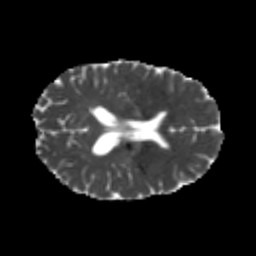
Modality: MD
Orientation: axial
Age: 24
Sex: female
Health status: healthy
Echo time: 0.074 s